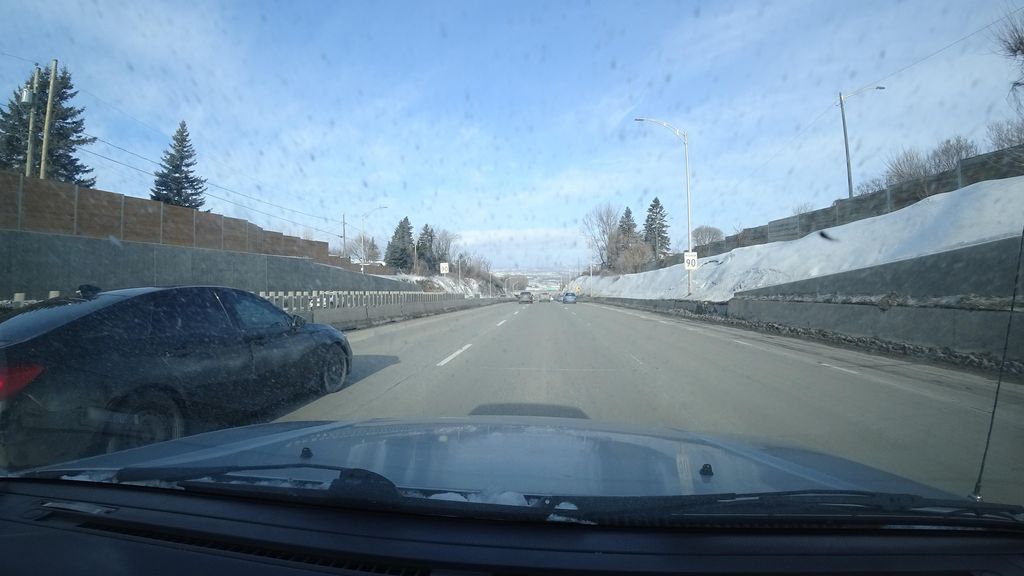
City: quebec_city